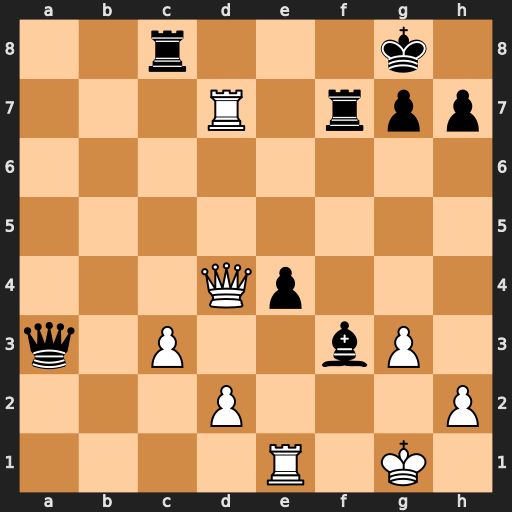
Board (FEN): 2r3k1/3R1rpp/8/8/3Qp3/q1P2bP1/3P3P/4R1K1
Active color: w
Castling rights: -
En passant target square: -
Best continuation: Rxf7 Kxf7 Qd7+